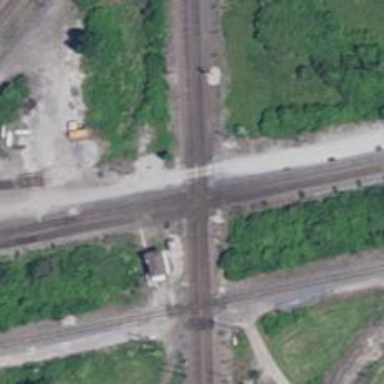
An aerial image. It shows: Railway crossing.